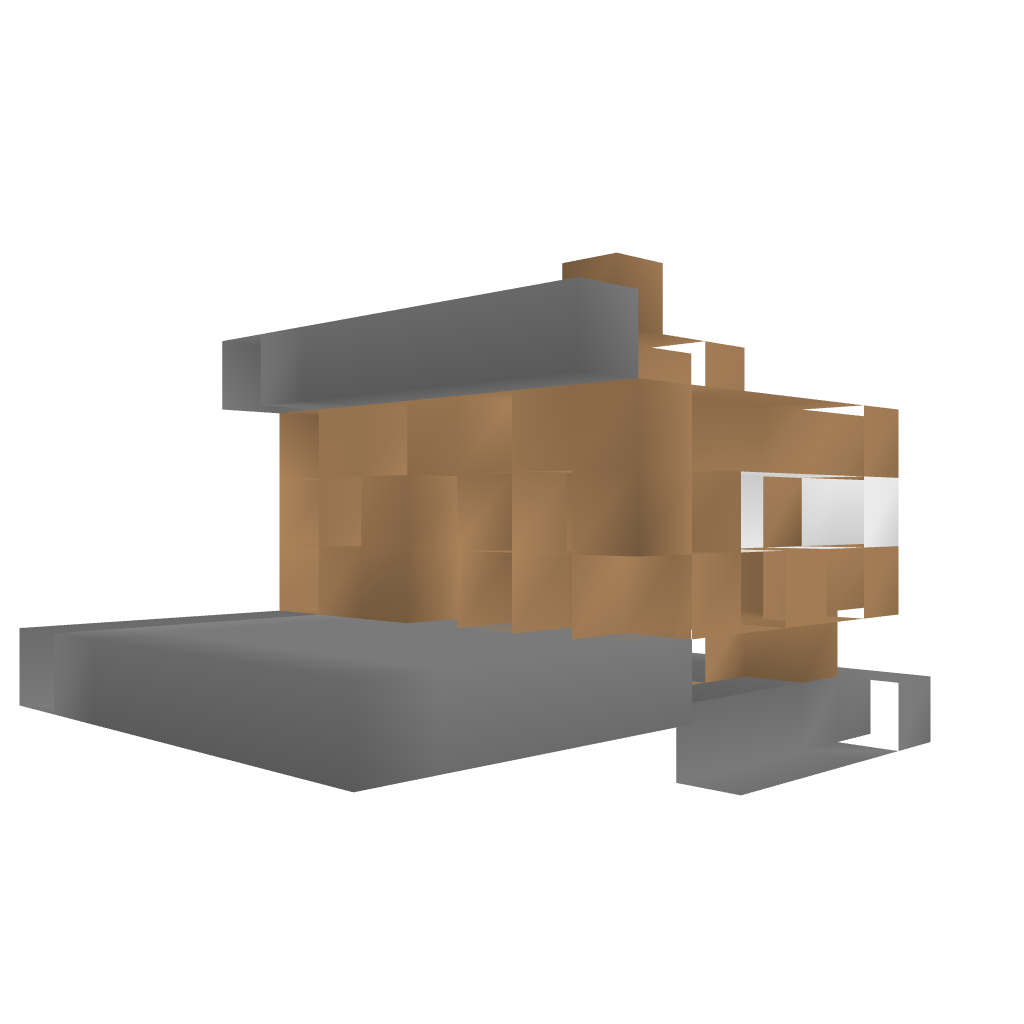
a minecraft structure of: Compact Enchanting Room bad low quality